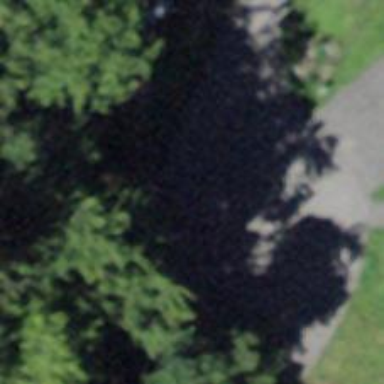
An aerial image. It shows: Bench.